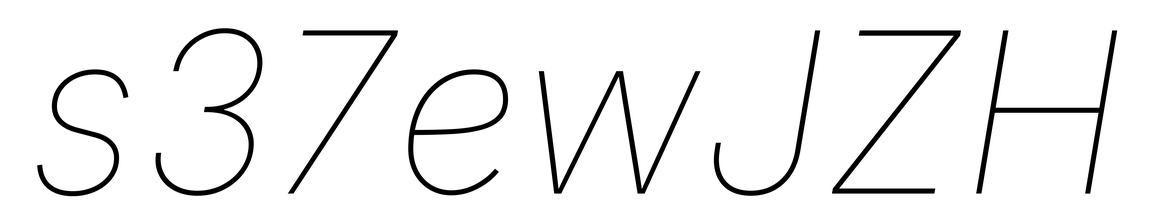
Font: Inter-Italic_Thin_Italic